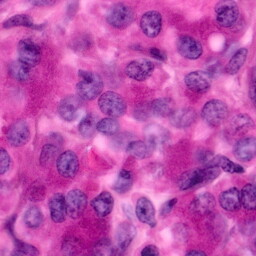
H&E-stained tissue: Pancreatic